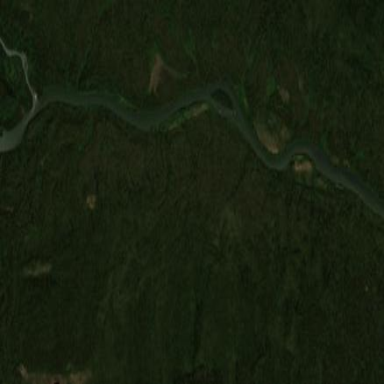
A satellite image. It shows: River flowing through natural landscape.